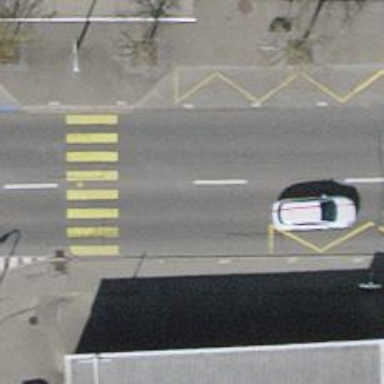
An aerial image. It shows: Public transport stop position.